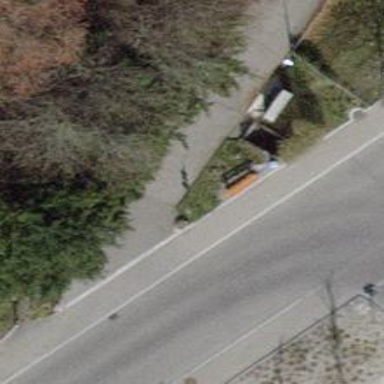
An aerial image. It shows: Brown bench in the vicinity.